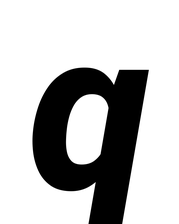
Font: Roboto-Italic_ExtraBold_Italic